Field crop: maize
Growth stage: 2
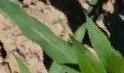
Species: maize